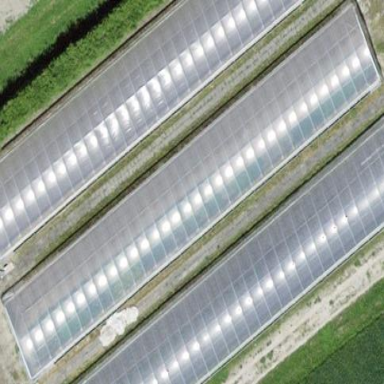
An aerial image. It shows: Greenhouse.